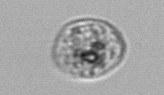
Label: Amoeba